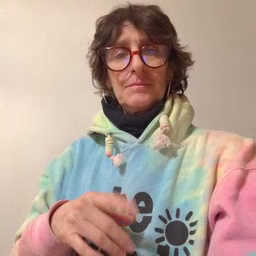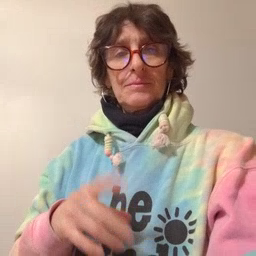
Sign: hate